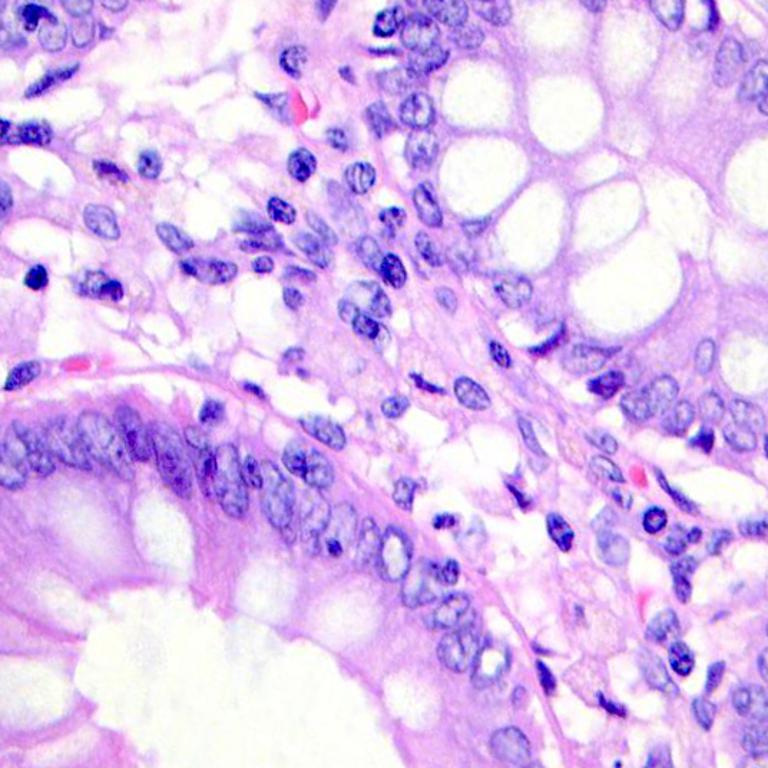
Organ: colon
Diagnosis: benign